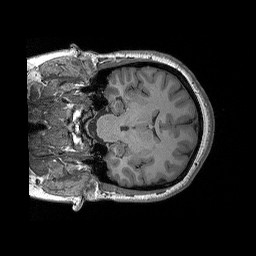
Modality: T1w
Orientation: coronal
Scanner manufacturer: siemens
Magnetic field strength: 3 T
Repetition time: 2.3 s
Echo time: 0.00298 s